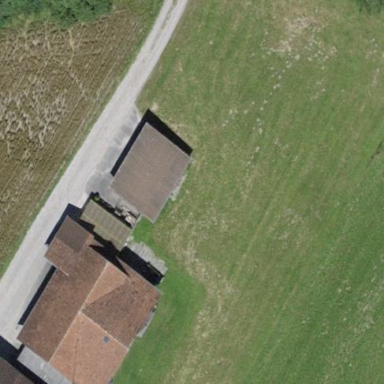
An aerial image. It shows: Barn.